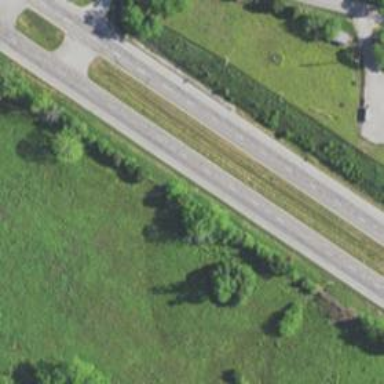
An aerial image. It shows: Trunk highway.